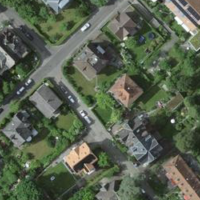
EUNIS habitat code: 54
Species observed at this site:
Symphoricarpos albus